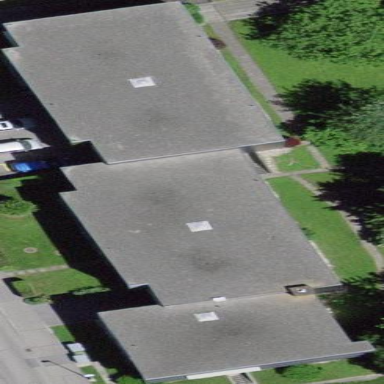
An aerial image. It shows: Building with apartments and flat roof.